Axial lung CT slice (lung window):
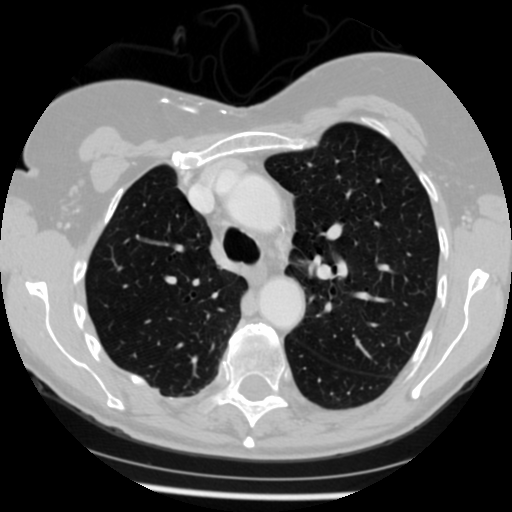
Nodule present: no